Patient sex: M
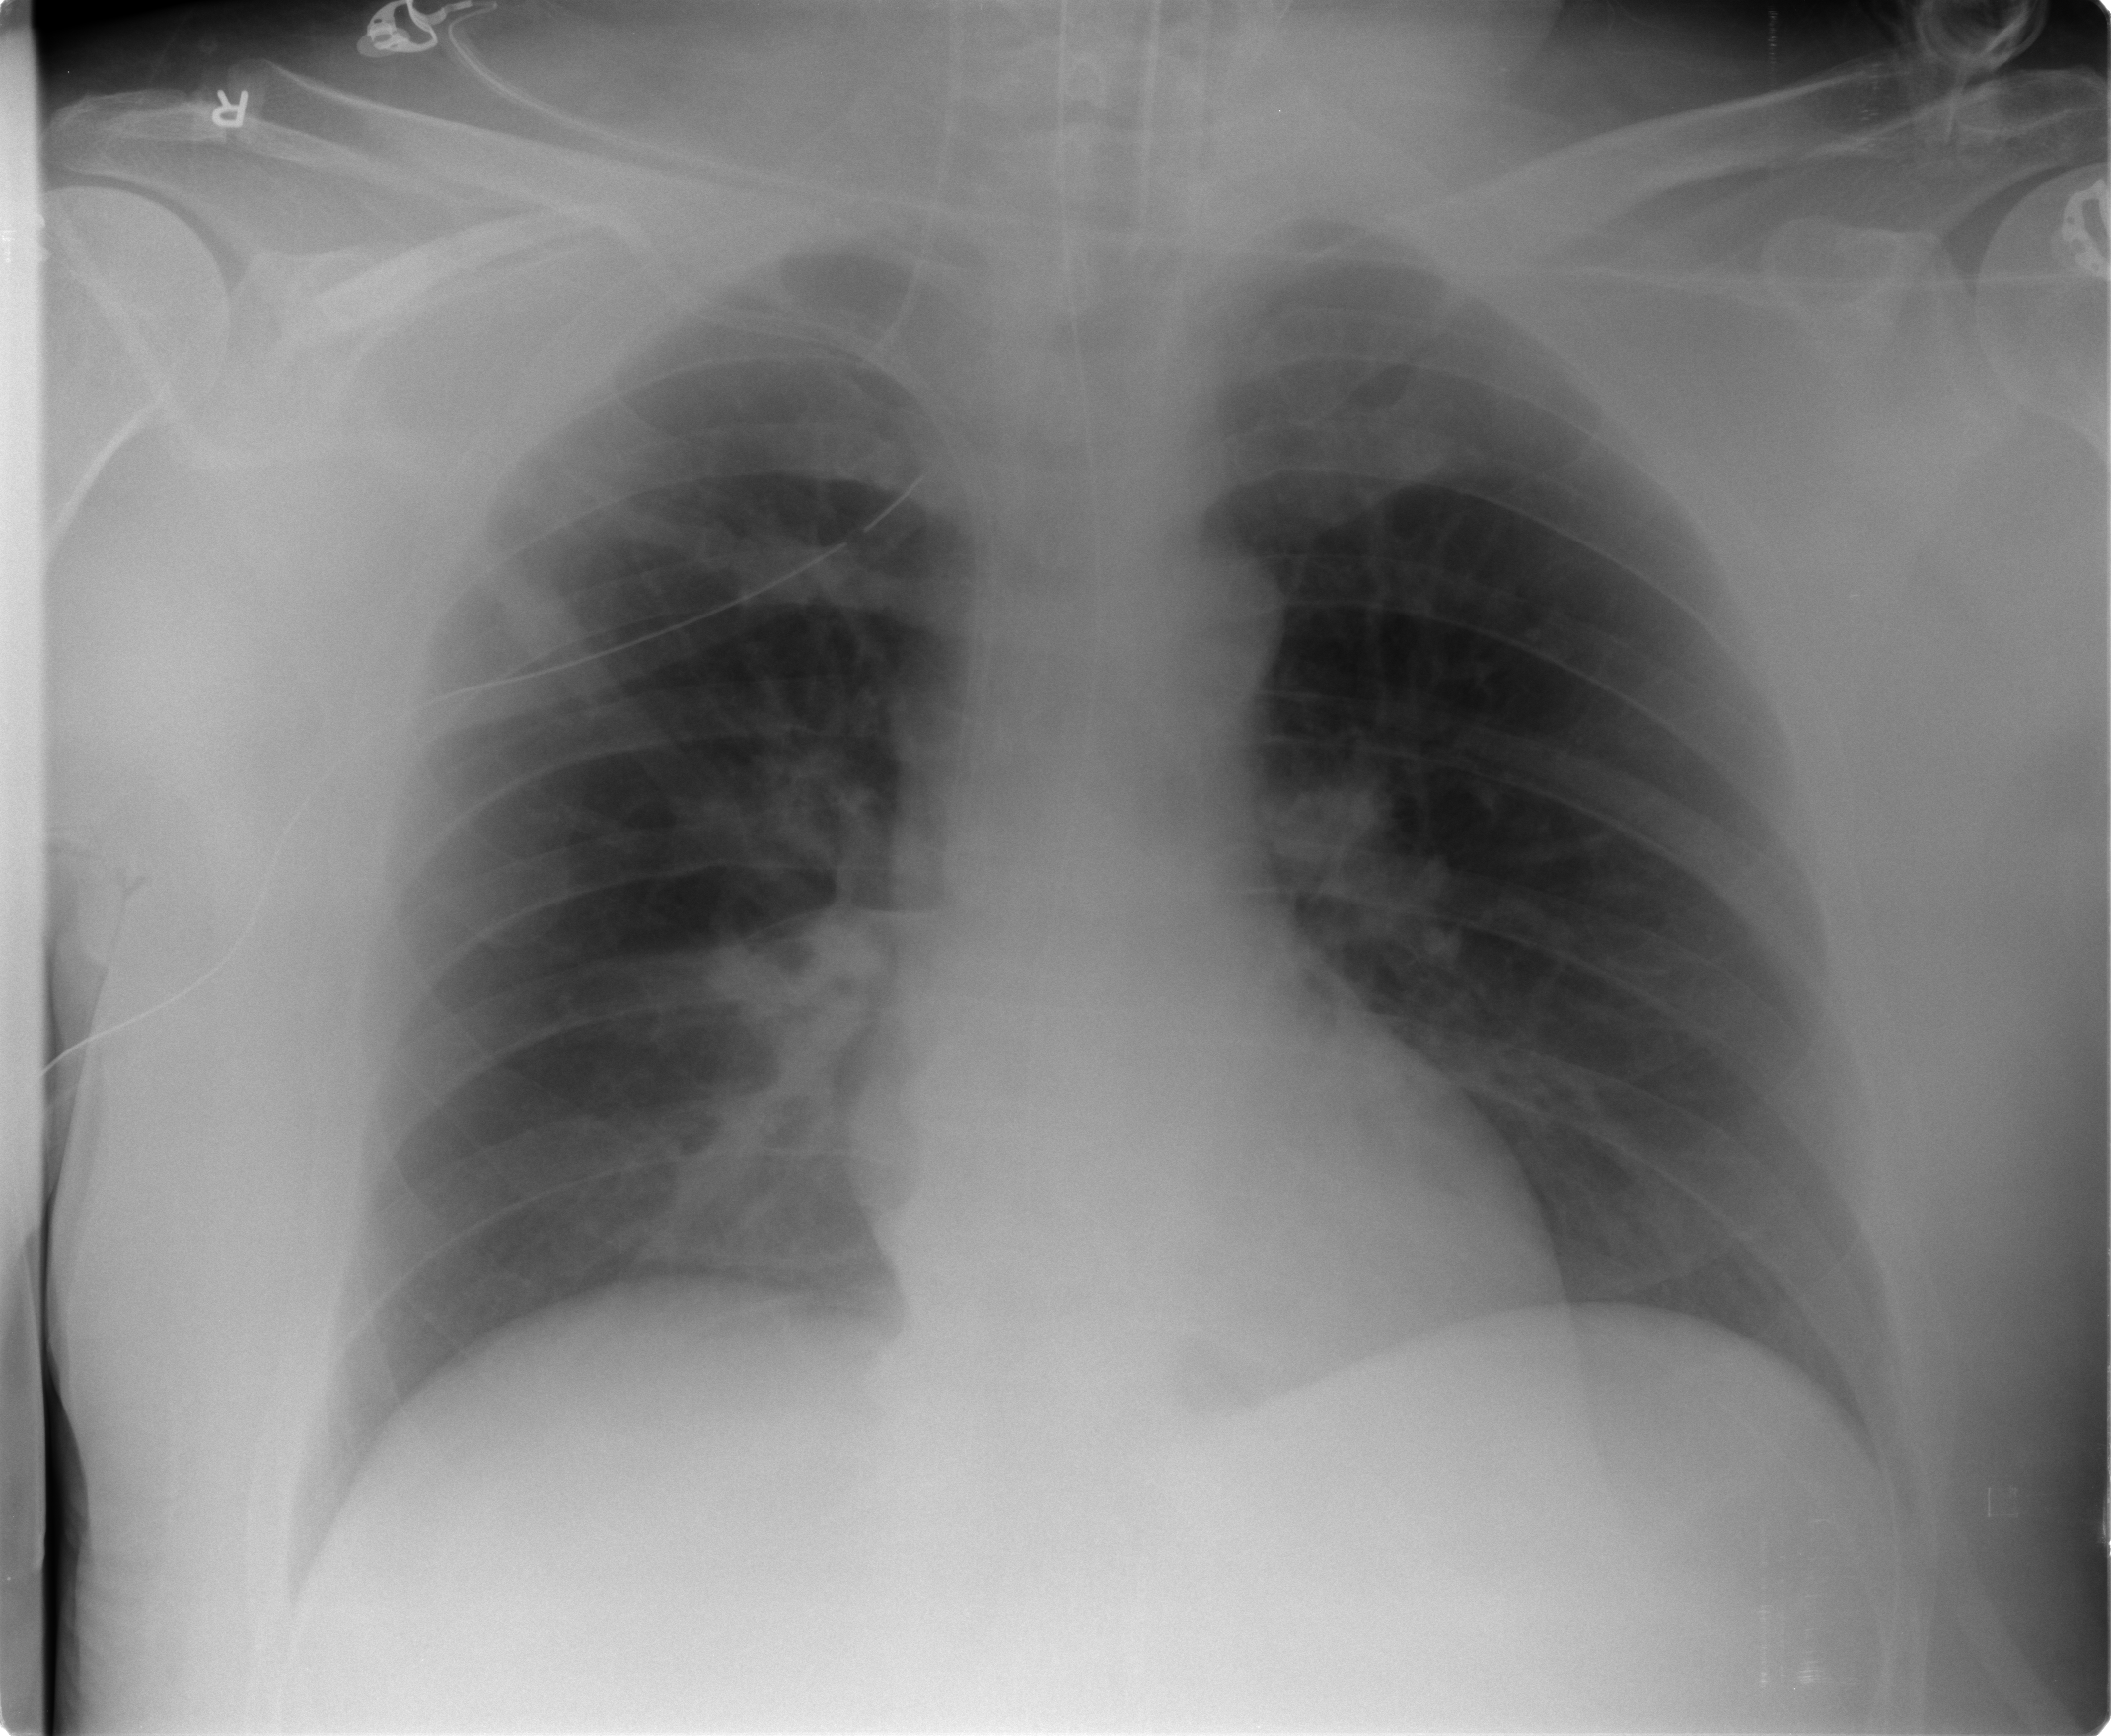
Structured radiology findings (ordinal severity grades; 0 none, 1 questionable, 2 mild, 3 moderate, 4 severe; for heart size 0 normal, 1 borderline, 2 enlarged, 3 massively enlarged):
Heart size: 0
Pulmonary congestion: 0
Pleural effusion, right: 0
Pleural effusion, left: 0
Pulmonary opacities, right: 0
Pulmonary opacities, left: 0
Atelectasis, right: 1
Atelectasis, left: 1